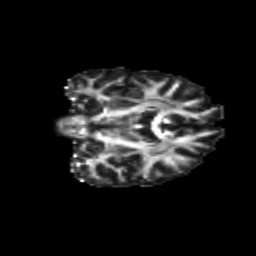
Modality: FA
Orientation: coronal
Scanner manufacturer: siemens
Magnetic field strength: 3 T
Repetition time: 9.2 s
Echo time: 0.084 s